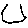
Label: hexagon